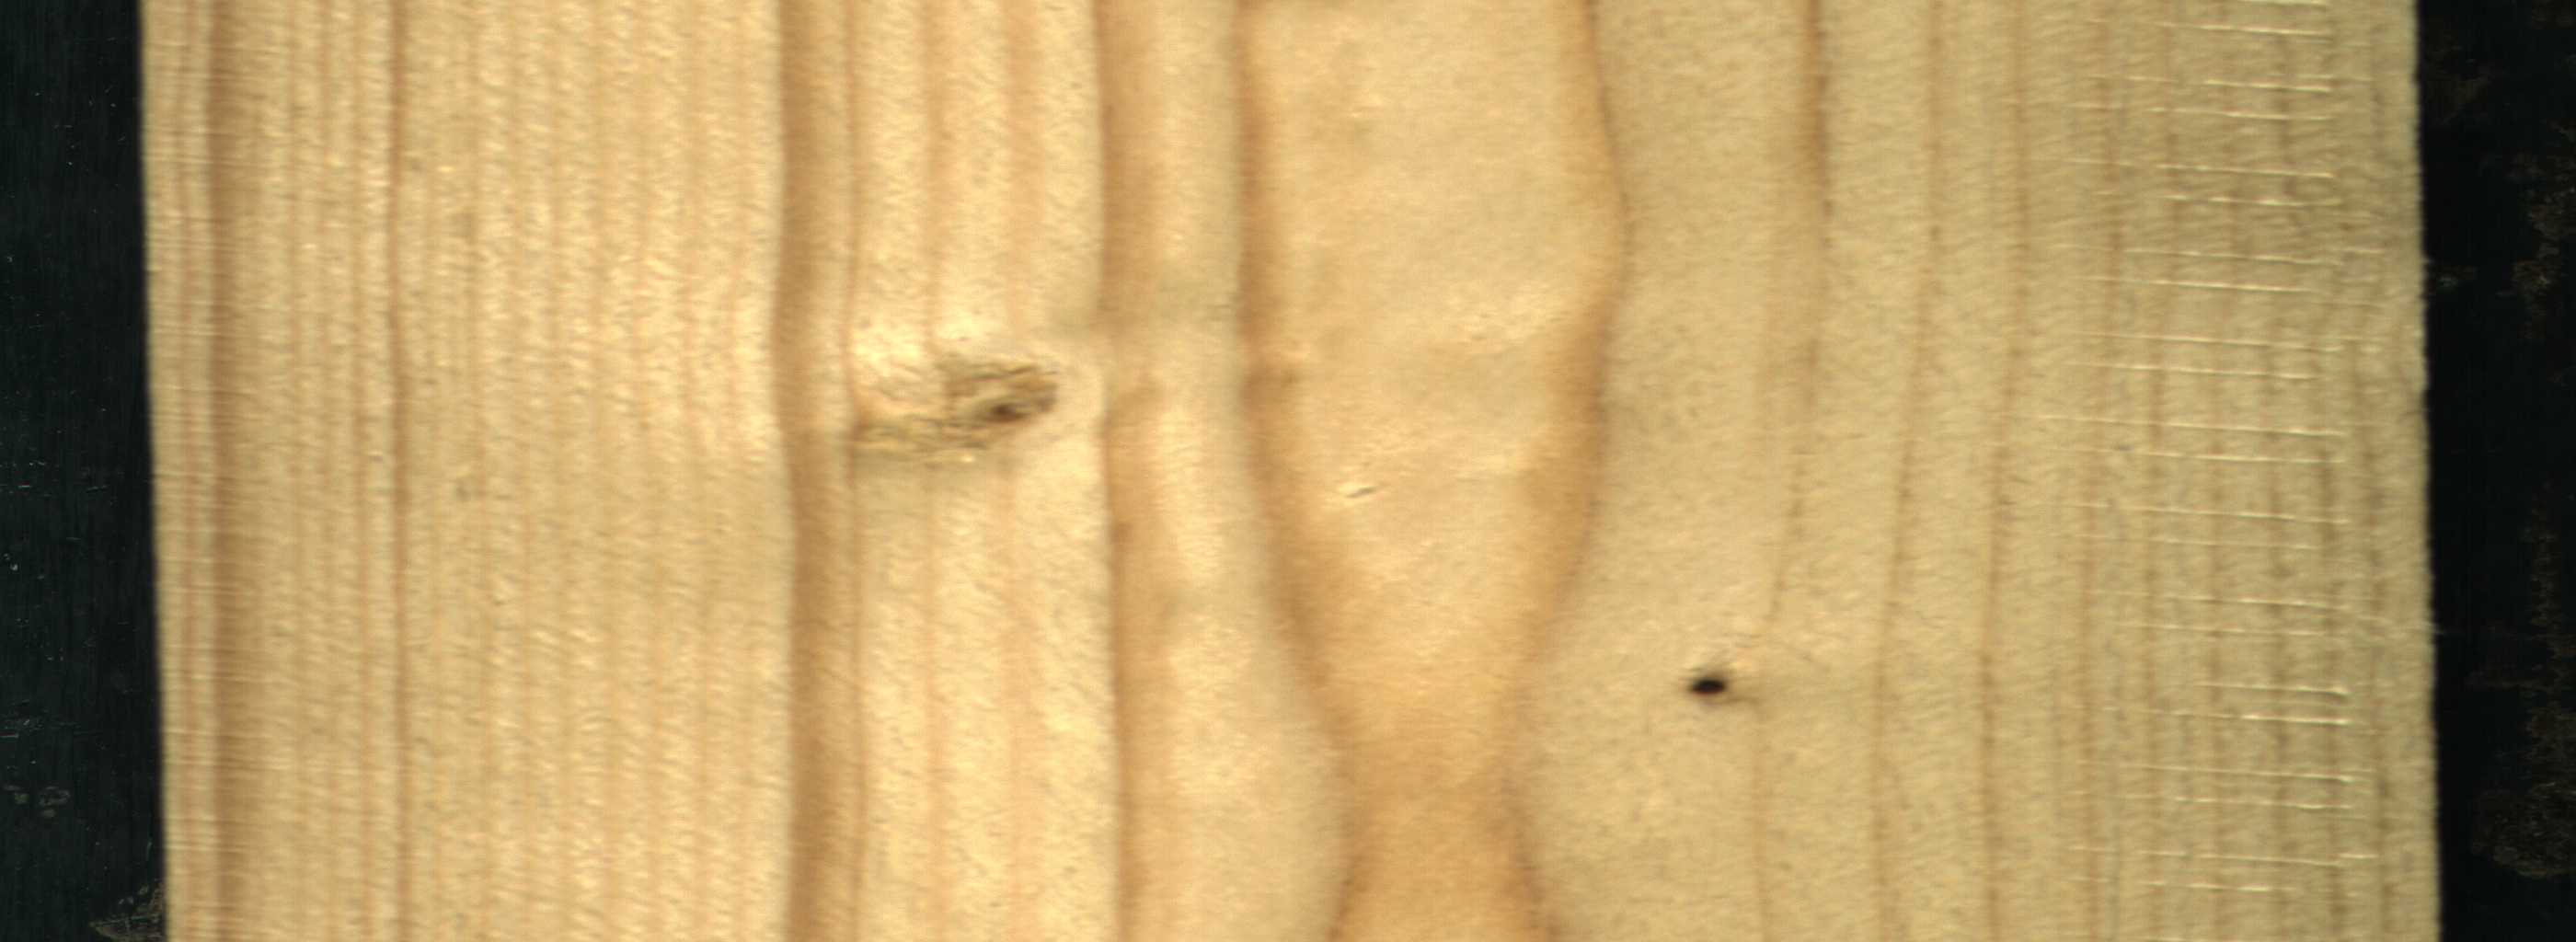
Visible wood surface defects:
Quartzity
Dead_Knot
Live_Knot